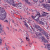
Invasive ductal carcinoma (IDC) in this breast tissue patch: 1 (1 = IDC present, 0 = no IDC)